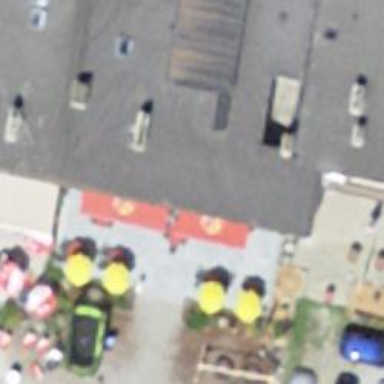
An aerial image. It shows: Restaurant.